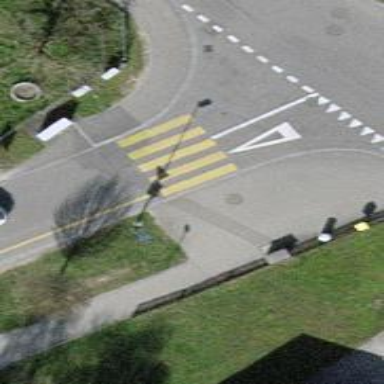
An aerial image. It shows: Marked crossing with zebra stripes on the road.